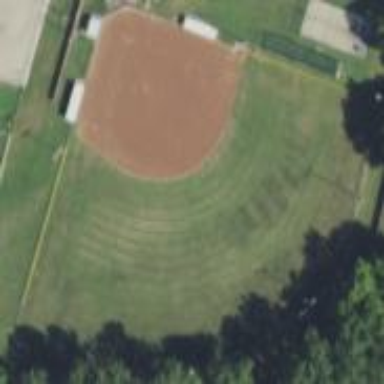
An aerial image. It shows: Baseball pitch for leisure and sports activities.